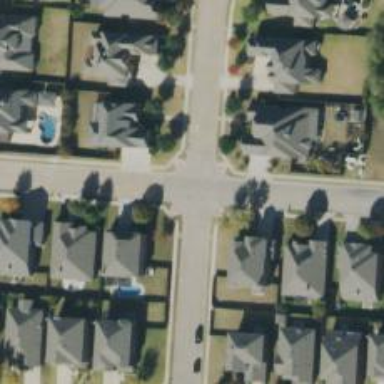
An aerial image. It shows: Residential road.